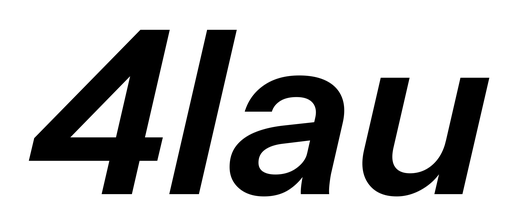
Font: InstrumentSans-Italic_SemiBold_Italic